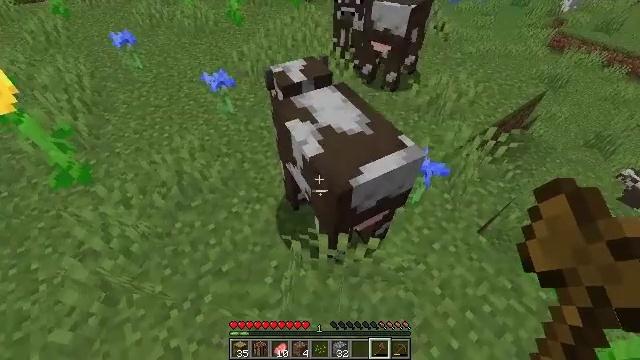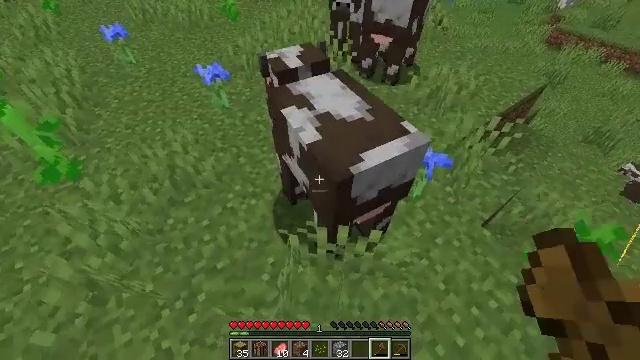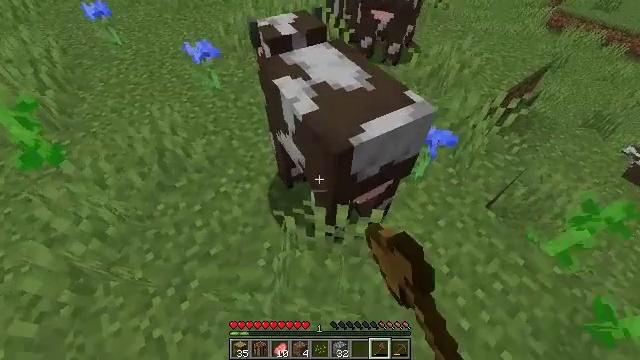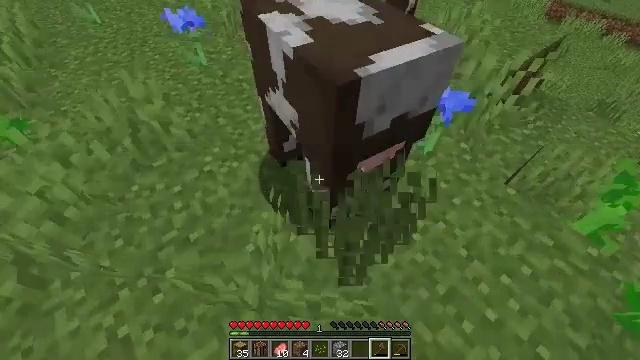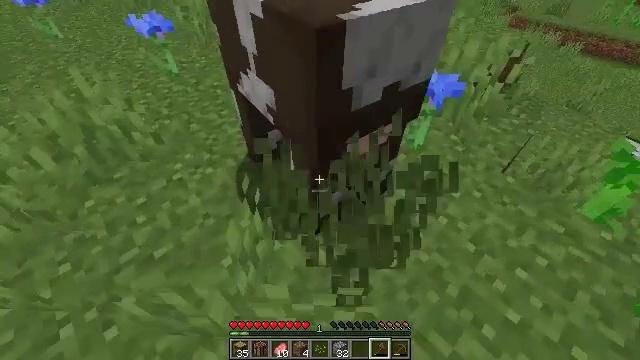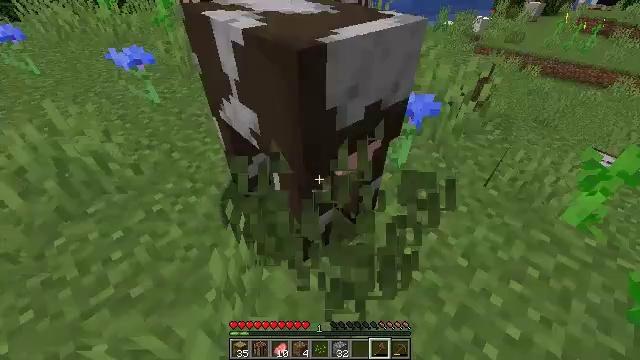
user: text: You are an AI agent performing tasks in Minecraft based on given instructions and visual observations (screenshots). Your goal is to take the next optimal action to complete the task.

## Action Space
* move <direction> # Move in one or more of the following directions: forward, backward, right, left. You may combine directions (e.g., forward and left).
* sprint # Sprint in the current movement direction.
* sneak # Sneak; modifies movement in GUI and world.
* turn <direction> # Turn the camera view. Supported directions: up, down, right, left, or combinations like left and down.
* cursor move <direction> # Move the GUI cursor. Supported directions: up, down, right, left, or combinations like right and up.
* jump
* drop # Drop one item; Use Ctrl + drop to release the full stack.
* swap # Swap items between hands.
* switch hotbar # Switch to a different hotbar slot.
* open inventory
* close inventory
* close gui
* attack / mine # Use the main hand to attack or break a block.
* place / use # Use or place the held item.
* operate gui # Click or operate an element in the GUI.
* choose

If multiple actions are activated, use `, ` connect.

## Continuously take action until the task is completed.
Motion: motion action
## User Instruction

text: Hunt a cow.
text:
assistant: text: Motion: attack / mine
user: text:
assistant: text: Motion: turn down, attack / mine
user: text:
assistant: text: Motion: attack / mine
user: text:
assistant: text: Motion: turn right and up, attack / mine
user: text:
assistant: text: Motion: turn right and up
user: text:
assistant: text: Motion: no_op